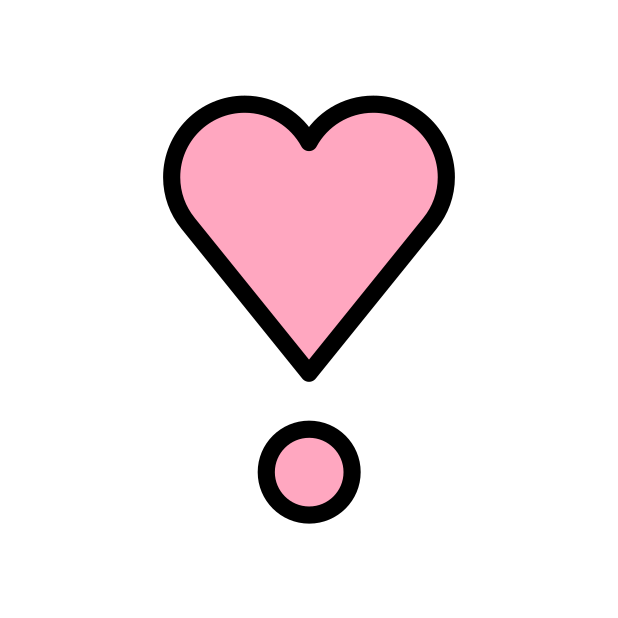
heart exclamation